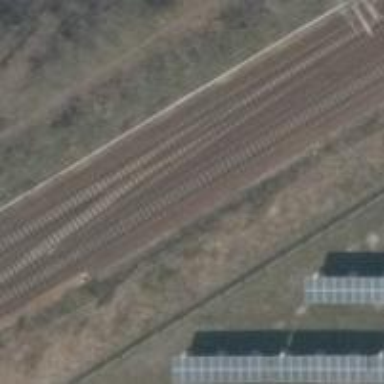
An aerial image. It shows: Railway track with contact line for electrification.